Interaction volume radius: 10 \u00c5
Interaction volume height: 25 \u00c5
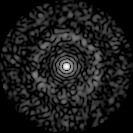
Disorder parameter: 0.8505